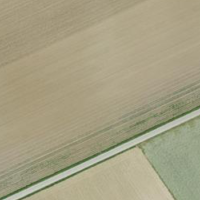
EUNIS habitat code: 52
Species observed at this site:
Plantago lanceolata